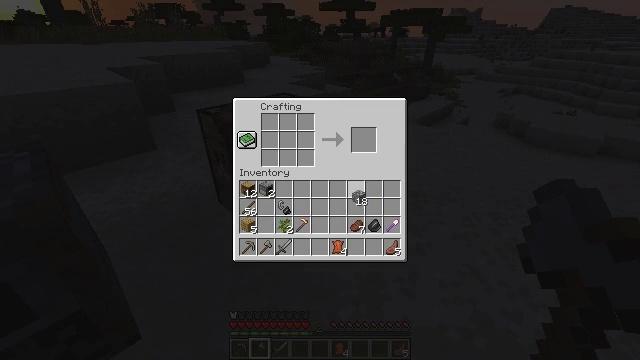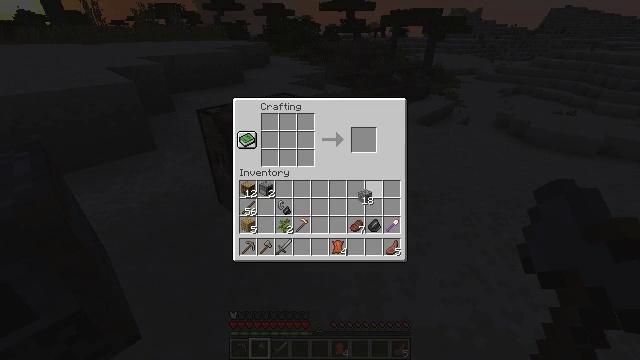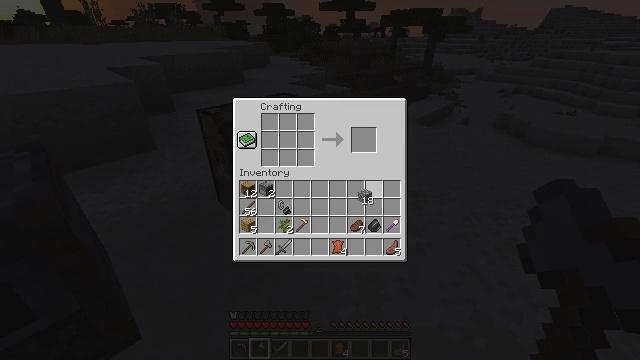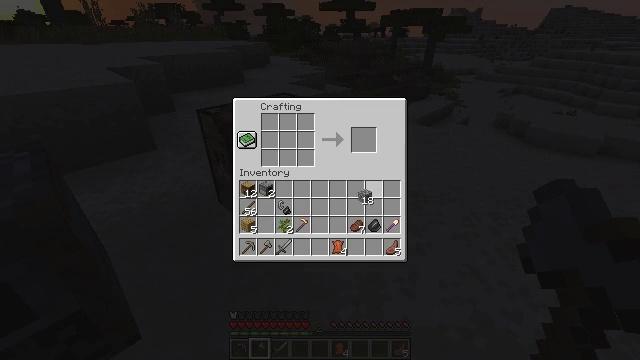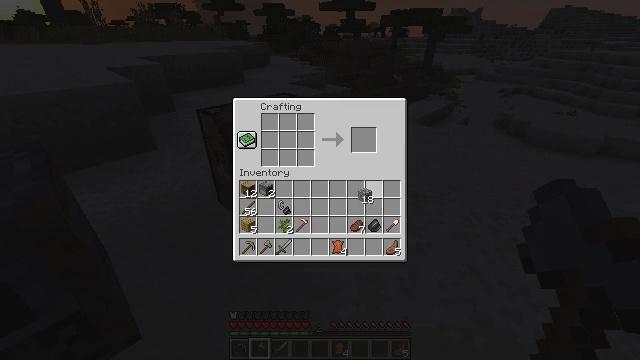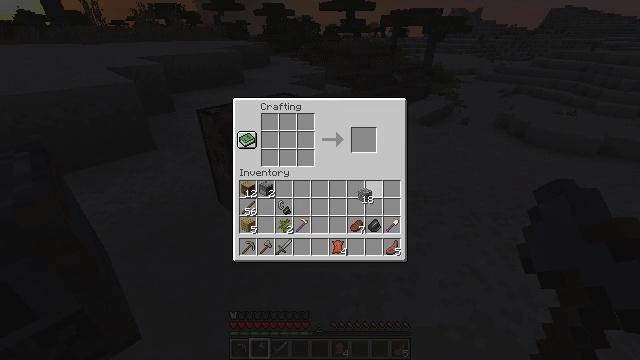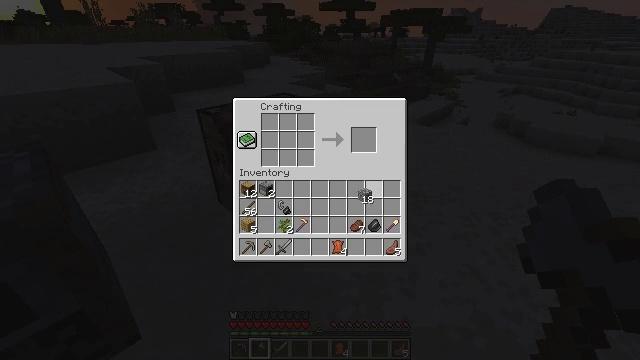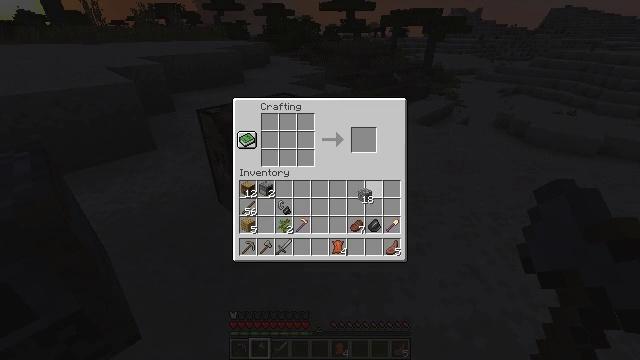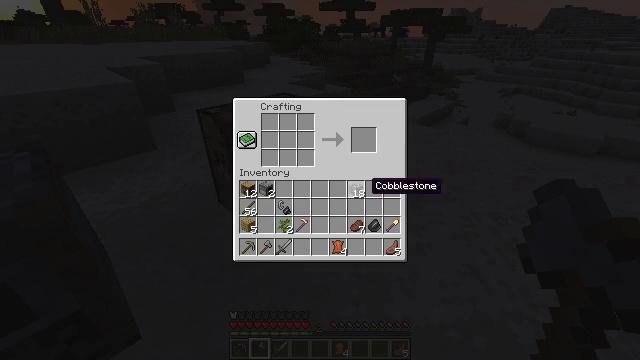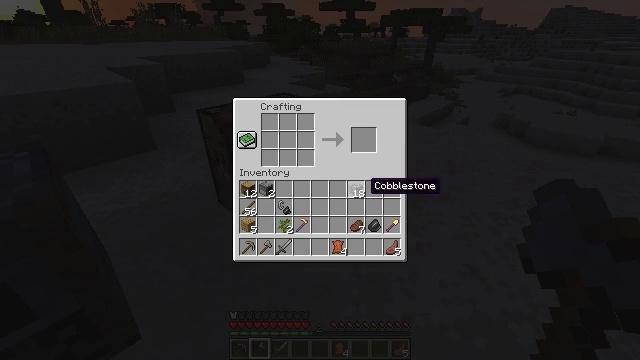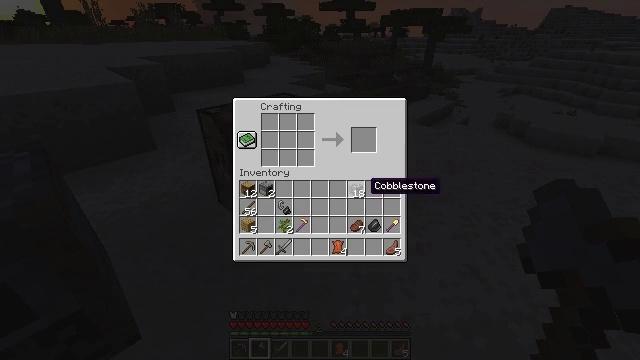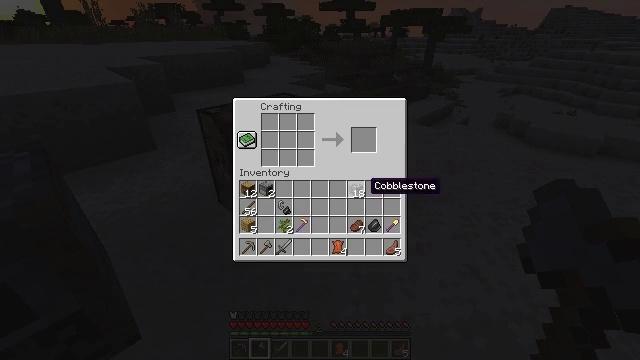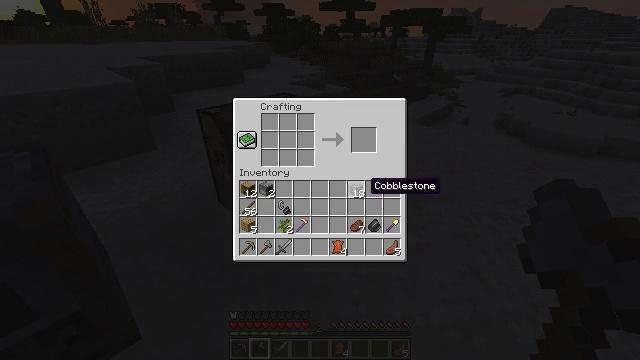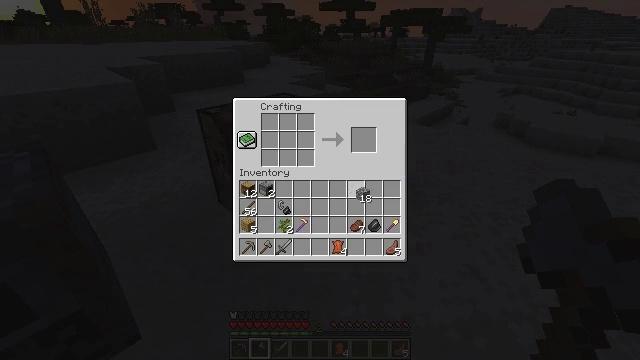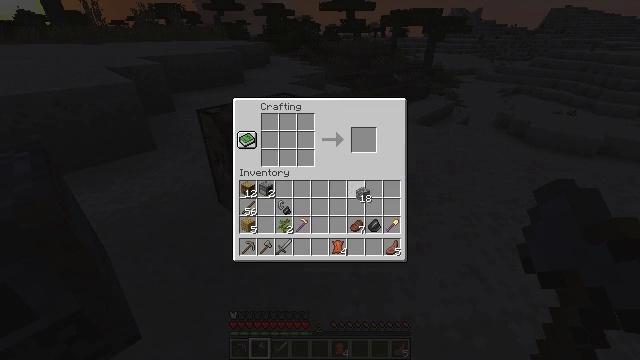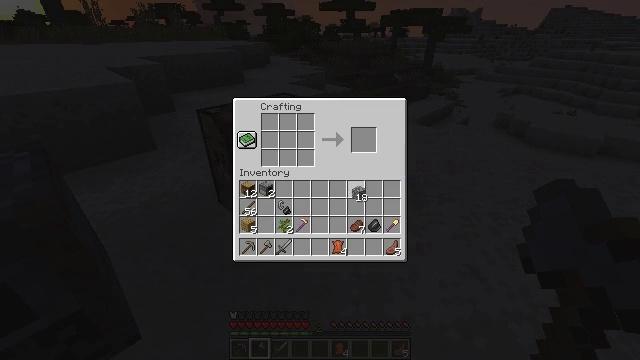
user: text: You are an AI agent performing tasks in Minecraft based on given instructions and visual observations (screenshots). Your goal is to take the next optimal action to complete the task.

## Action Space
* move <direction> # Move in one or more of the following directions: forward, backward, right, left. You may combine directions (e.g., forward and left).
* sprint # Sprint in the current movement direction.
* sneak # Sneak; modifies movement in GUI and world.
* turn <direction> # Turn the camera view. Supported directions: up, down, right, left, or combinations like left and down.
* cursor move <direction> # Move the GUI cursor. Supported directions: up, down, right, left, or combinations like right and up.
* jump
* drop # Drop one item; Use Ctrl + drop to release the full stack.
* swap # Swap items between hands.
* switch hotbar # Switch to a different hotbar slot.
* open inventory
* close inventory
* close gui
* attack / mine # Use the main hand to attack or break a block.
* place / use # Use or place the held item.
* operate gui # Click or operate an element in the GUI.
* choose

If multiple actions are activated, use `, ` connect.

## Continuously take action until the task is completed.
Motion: motion action
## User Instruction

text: Break a light gray bed.
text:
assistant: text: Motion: no_op
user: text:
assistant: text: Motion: no_op
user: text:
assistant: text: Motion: no_op
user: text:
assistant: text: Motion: no_op
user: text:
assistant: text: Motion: no_op
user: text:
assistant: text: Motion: operate gui
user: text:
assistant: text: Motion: operate gui
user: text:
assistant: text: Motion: no_op
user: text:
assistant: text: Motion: no_op
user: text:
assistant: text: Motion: no_op
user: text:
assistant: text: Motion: no_op
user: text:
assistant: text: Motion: no_op
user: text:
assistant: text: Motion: operate gui
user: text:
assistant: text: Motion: operate gui
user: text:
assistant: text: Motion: no_op
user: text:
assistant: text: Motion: no_op
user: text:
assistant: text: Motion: no_op
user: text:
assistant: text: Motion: no_op
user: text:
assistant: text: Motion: no_op
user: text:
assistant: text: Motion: cursor move left
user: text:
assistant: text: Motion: no_op
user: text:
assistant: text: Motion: operate gui
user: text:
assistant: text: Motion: operate gui
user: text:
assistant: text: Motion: no_op
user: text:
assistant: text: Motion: cursor move right
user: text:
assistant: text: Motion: cursor move right
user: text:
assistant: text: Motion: no_op
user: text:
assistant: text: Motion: cursor move down
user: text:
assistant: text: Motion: no_op
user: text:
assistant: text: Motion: no_op